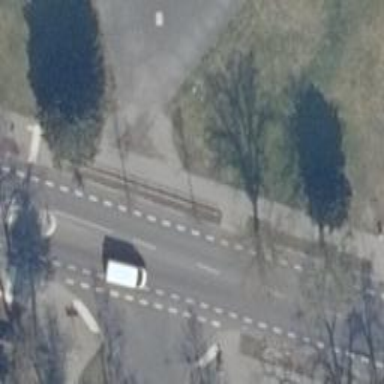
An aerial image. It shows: Secondary road with asphalt surface and separate sidewalks. There is designated lane for cyclists on both sides of the road.